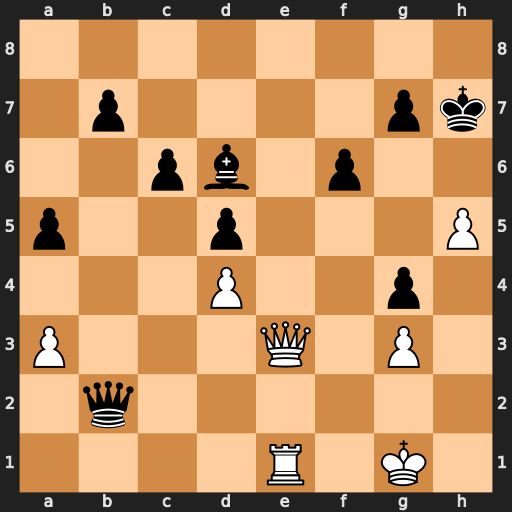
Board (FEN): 8/1p4pk/2pb1p2/p2p3P/3P2p1/P3Q1P1/1q6/4R1K1
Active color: w
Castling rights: -
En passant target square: -
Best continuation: Qd3+ Kg8 h6 Bf8 hxg7 Kxg7 Rb1 Qa2 Rxb7+ Kh6 Qh7+